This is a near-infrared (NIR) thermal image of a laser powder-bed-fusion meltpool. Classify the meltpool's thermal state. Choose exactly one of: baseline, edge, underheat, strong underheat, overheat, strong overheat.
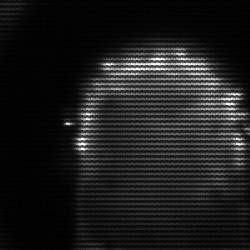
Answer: baseline